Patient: sex M, age 60
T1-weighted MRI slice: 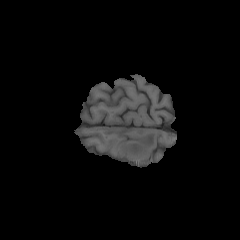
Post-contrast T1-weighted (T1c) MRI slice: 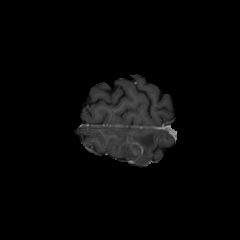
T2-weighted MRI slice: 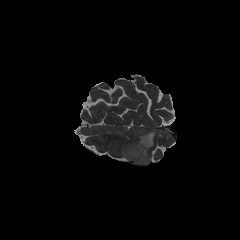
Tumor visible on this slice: yes
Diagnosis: Glioblastoma, IDH-wildtype
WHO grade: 4